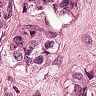
Metastatic tissue present: yes